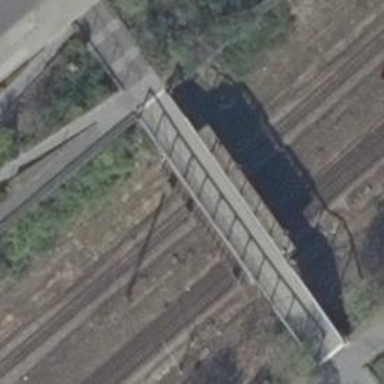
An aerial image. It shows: Railway signal.